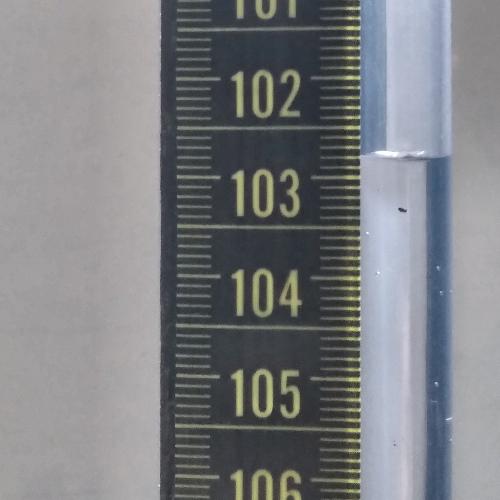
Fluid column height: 102.8 cm